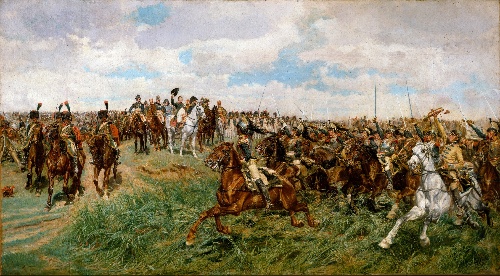
Title: 1807, Friedland
Artist: Ernest Meissonier
Artist bio: French, Lyons 1815–1891 Paris
Date: ca. 1861–75
Object type: Painting
Classification: Paintings
Medium: Oil on canvas
Dimensions: 53 1/2 x 95 1/2 in. (135.9 x 242.6 cm)
Department: European Paintings
Credit line: Gift of Henry Hilton, 1887
Accession year: 1887
Repository: Metropolitan Museum of Art, New York, NY
Tags: Wars|Army|Soldiers|Napoleon I|Horses